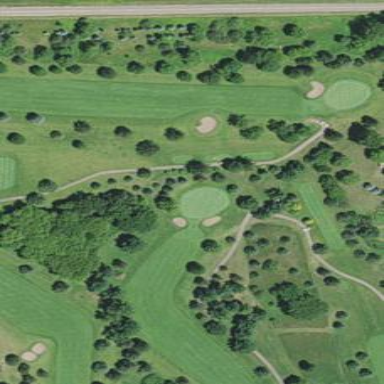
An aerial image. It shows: Golf fairway surrounded by grass.